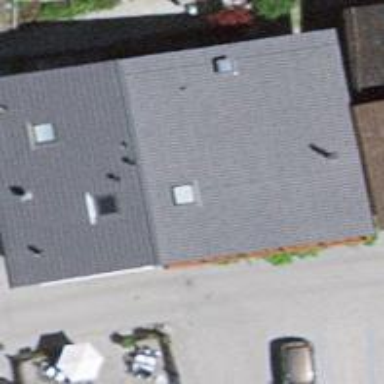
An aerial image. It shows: Cafe.